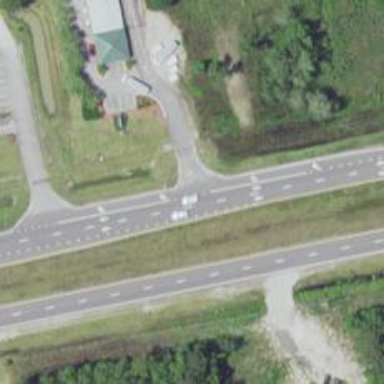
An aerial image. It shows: Asphalt road classified as trunk highway.